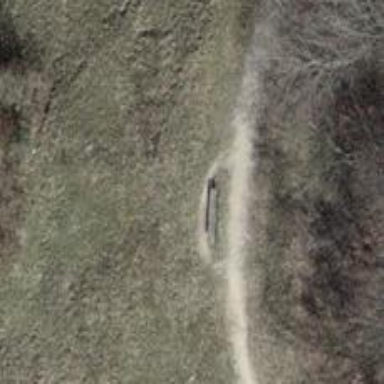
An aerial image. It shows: Bench.